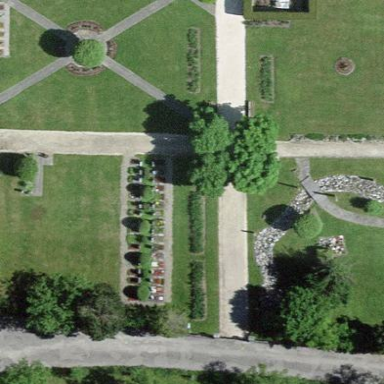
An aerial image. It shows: Cemetery.